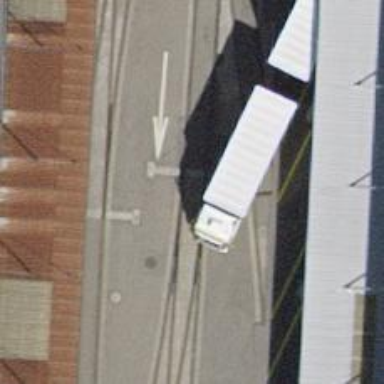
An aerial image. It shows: Railway switch.